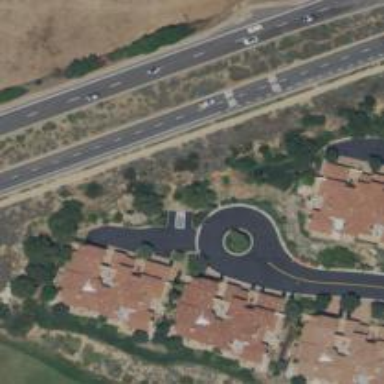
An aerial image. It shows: Turning loop on the road.